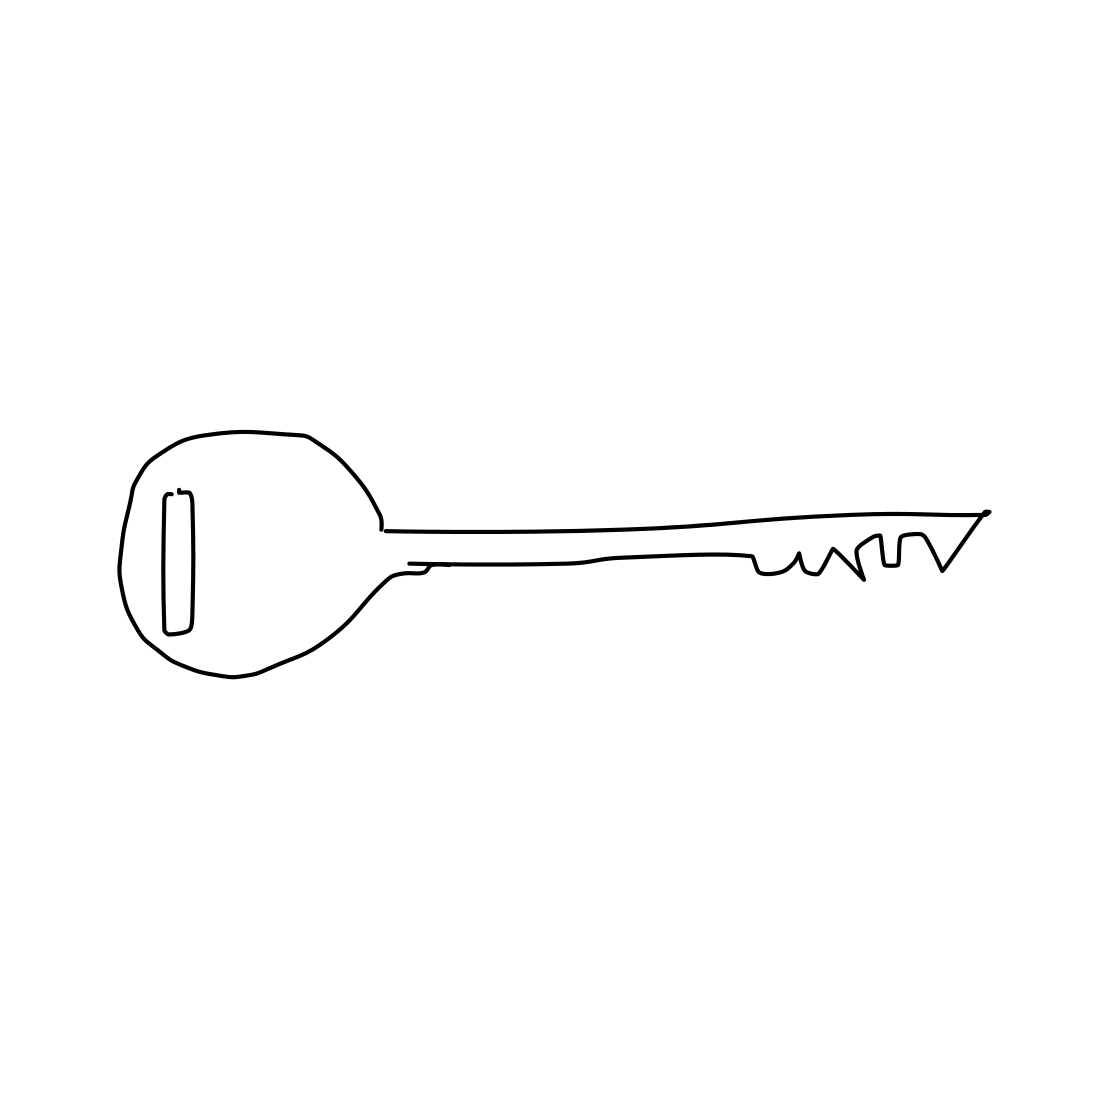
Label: key